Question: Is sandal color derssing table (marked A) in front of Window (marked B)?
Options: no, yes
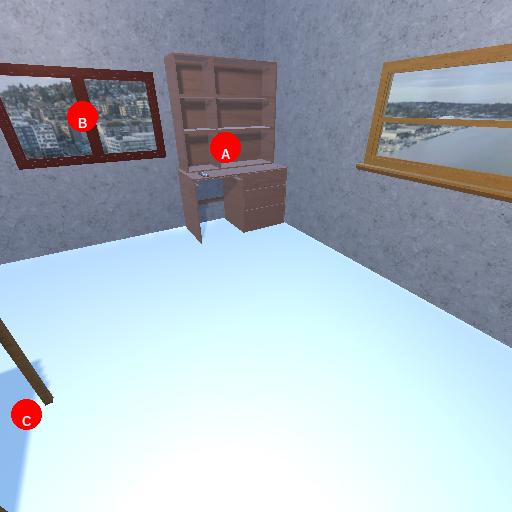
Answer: no